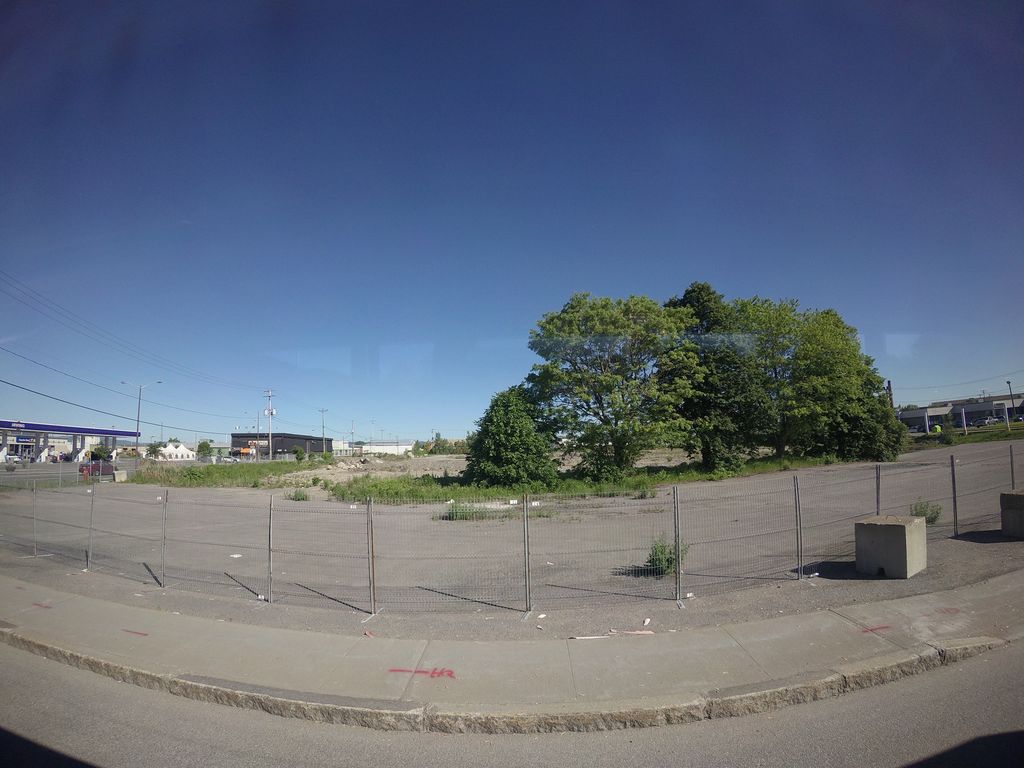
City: quebec_city